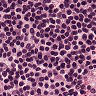
Metastatic tissue present: no